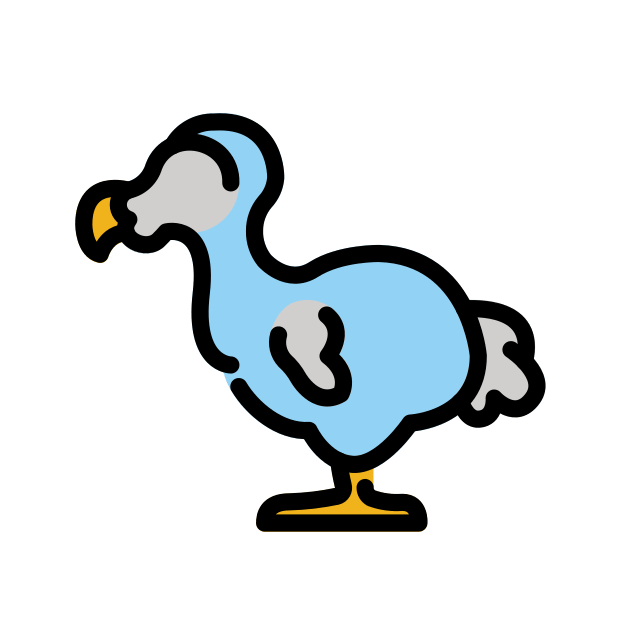
dodo